Question: The image below shows a chart that I created with the code below. I highlighted the missing or overlapping labels. Is there a way to tell ggplot2 to not overlap labels?

'''
week = c(0, 1, 1, 1, 1, 2, 2, 3, 4, 5)
statuses = c('Shipped', 'Shipped', 'Shipped', 'Shipped', 'Not-Shipped', 'Shipped', 'Shipped', 'Shipped', 'Not-Shipped', 'Shipped')
dat <- data.frame(Week = week, Status = statuses)
p <- qplot(factor(Week), data = dat, geom = "bar", fill = factor(Status))
p <- p + geom_bar()
# Below is the most important line, that's the one which displays the value
p <- p + stat_bin(aes(label = ..count..), geom = "text", vjust = -1, size = 3)
p
'''
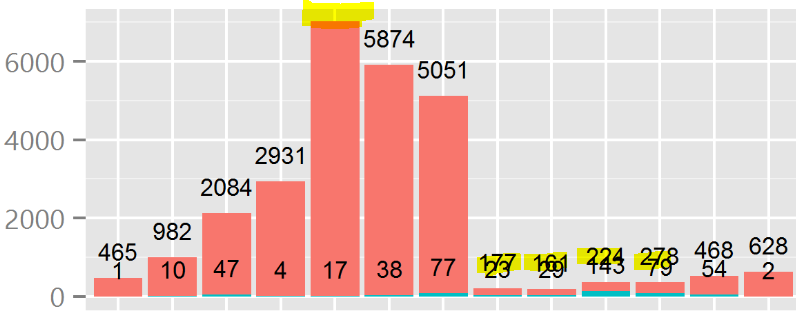
Answer: You can use a variant of the well-known <URL>.
Some sample data (code inspired by Didzis Elferts' answer):
'''
set.seed(654)
week <- sample(0:9, 3000, rep=TRUE, prob = rchisq(10, df = 3))
status <- factor(rbinom(3000, 1, 0.15), labels = c("Shipped", "Not-Shipped"))
data.df <- data.frame(Week = week, Status = status)
'''
Compute count scores for each week, then convert one category to negative values:
'''
library("plyr")
plot.df <- ddply(data.df, .(Week, Status), nrow)
plot.df$V1 <- ifelse(plot.df$Status == "Shipped",
plot.df$V1, -plot.df$V1)
'''
Draw the plot. Note that the y-axis labels are adapted to show positive values on either side of the baseline.
'''
library("ggplot2")
ggplot(plot.df) +
aes(x = as.factor(Week), y = V1, fill = Status) +
geom_bar(stat = "identity", position = "identity") +
scale_y_continuous(breaks = 100 * -1:5,
labels = 100 * c(1, 0:5)) +
geom_text(aes(y = sign(V1) * max(V1) / 30, label = abs(V1)))
'''
The plot:

For production purposes you'd need to determine the appropriate y-axis tick labels dynamically.